Field crop: maize
Growth stage: 2
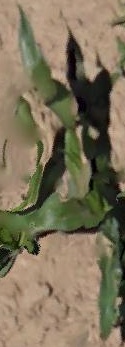
Species: maize